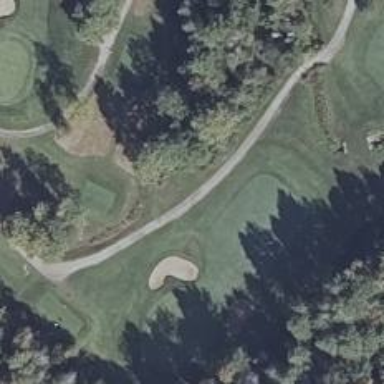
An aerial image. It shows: Golf cartpath that is also road path.